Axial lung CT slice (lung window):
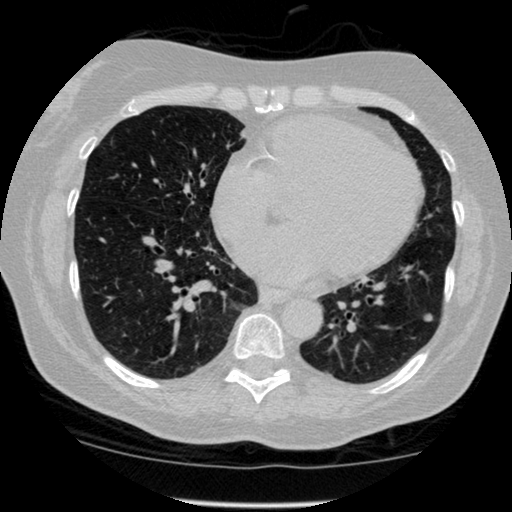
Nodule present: yes
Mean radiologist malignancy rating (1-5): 3